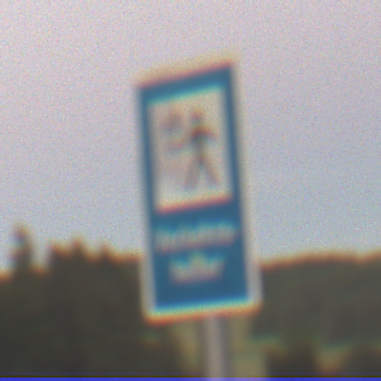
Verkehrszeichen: Verkehrshelfer
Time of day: SunriseSunset
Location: Outdoor (Nature)
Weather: Clear
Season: NotSpecified
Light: Natural